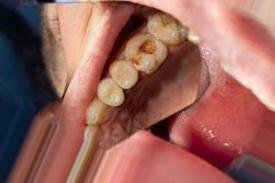
Condition: Caries